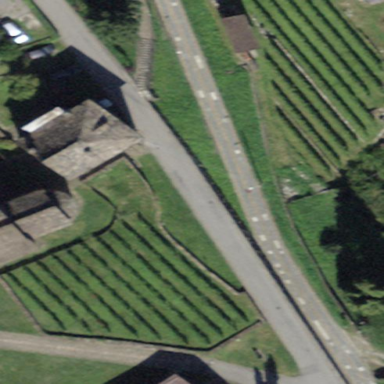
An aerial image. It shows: Vineyard.